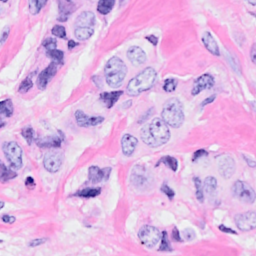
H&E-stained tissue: Breast